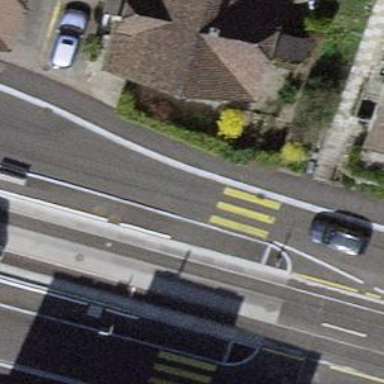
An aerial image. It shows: Uncontrolled zebra crossing on the road.